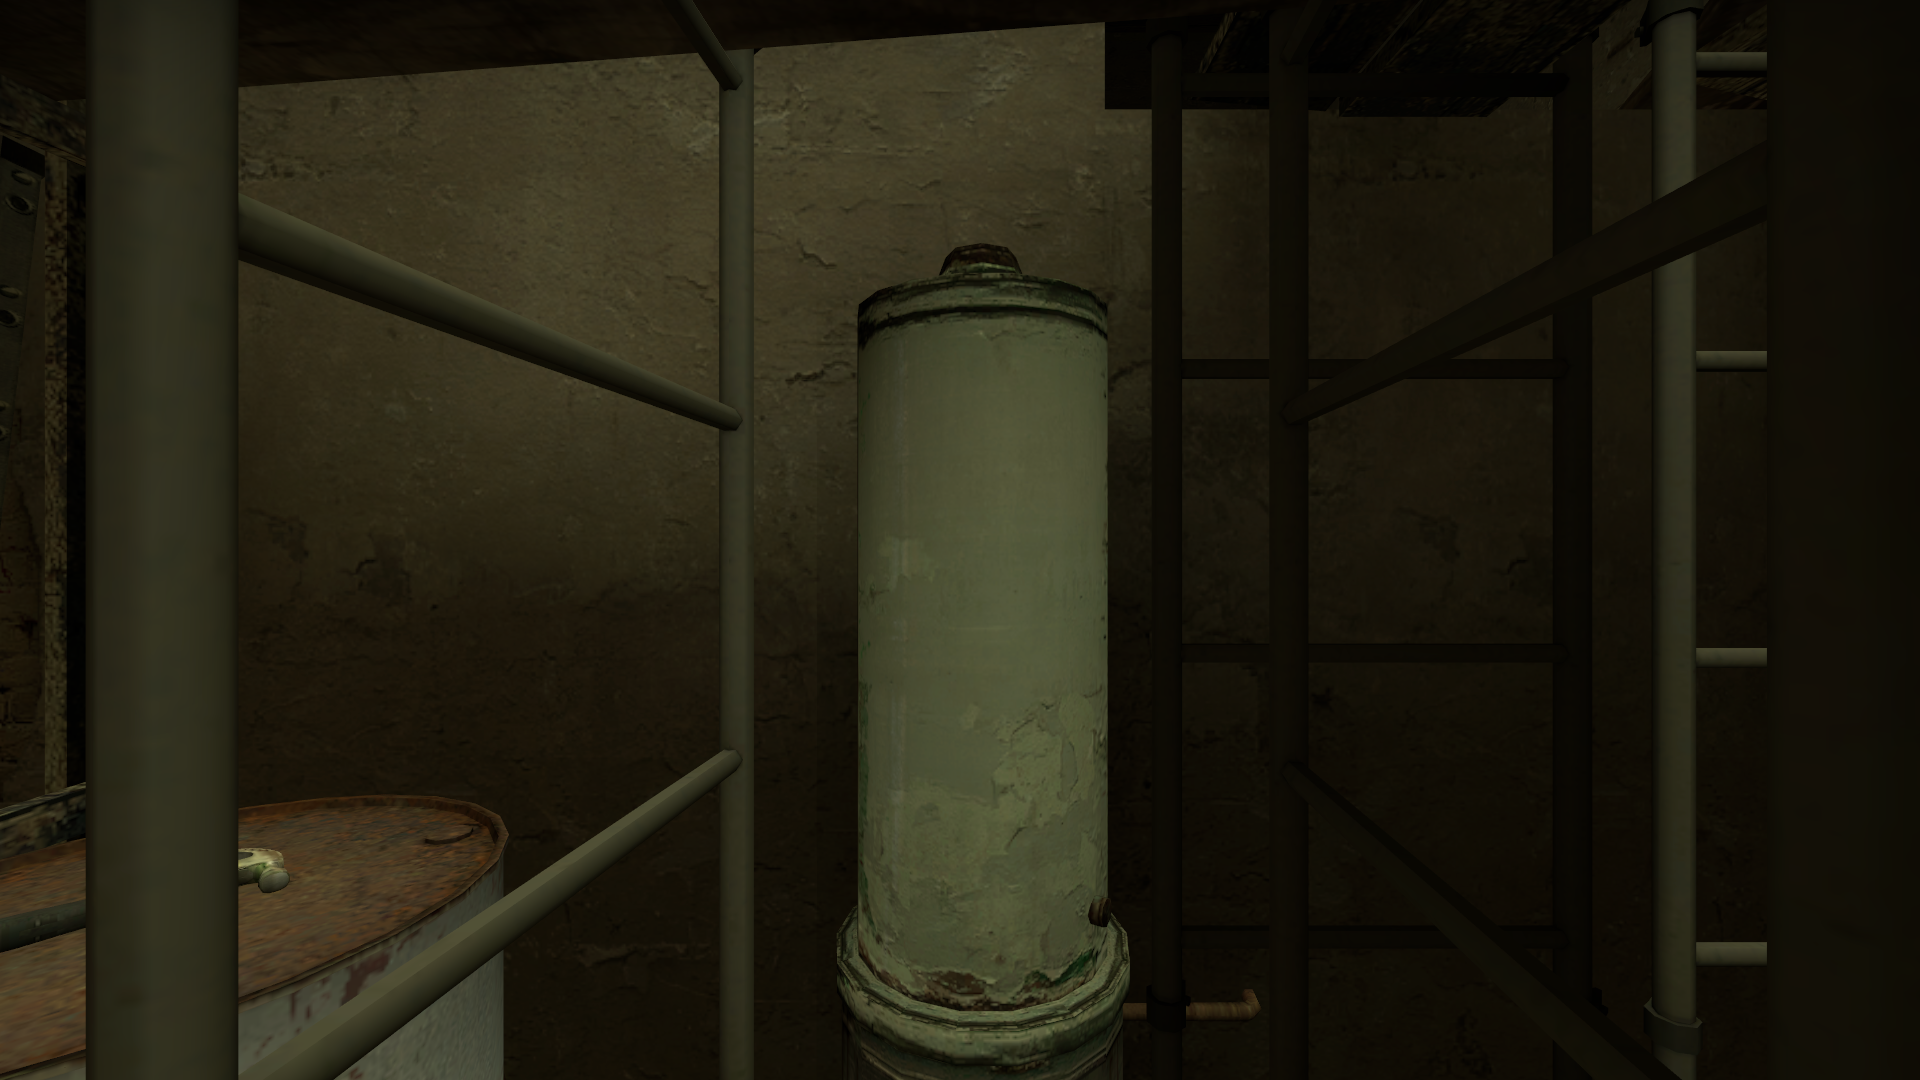
Map: de_mirage